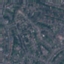
Land use / land cover: Residential